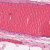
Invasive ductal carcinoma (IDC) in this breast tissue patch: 0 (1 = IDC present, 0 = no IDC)